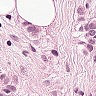
Metastatic tissue present: yes